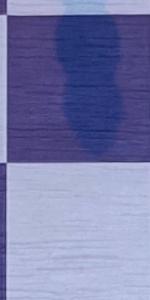
Label: Empty